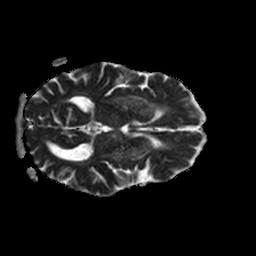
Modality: ADC
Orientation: axial
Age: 77
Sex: female
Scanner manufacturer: philips
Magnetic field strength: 1.5 T
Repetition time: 3.136 s
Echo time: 0.06922 s